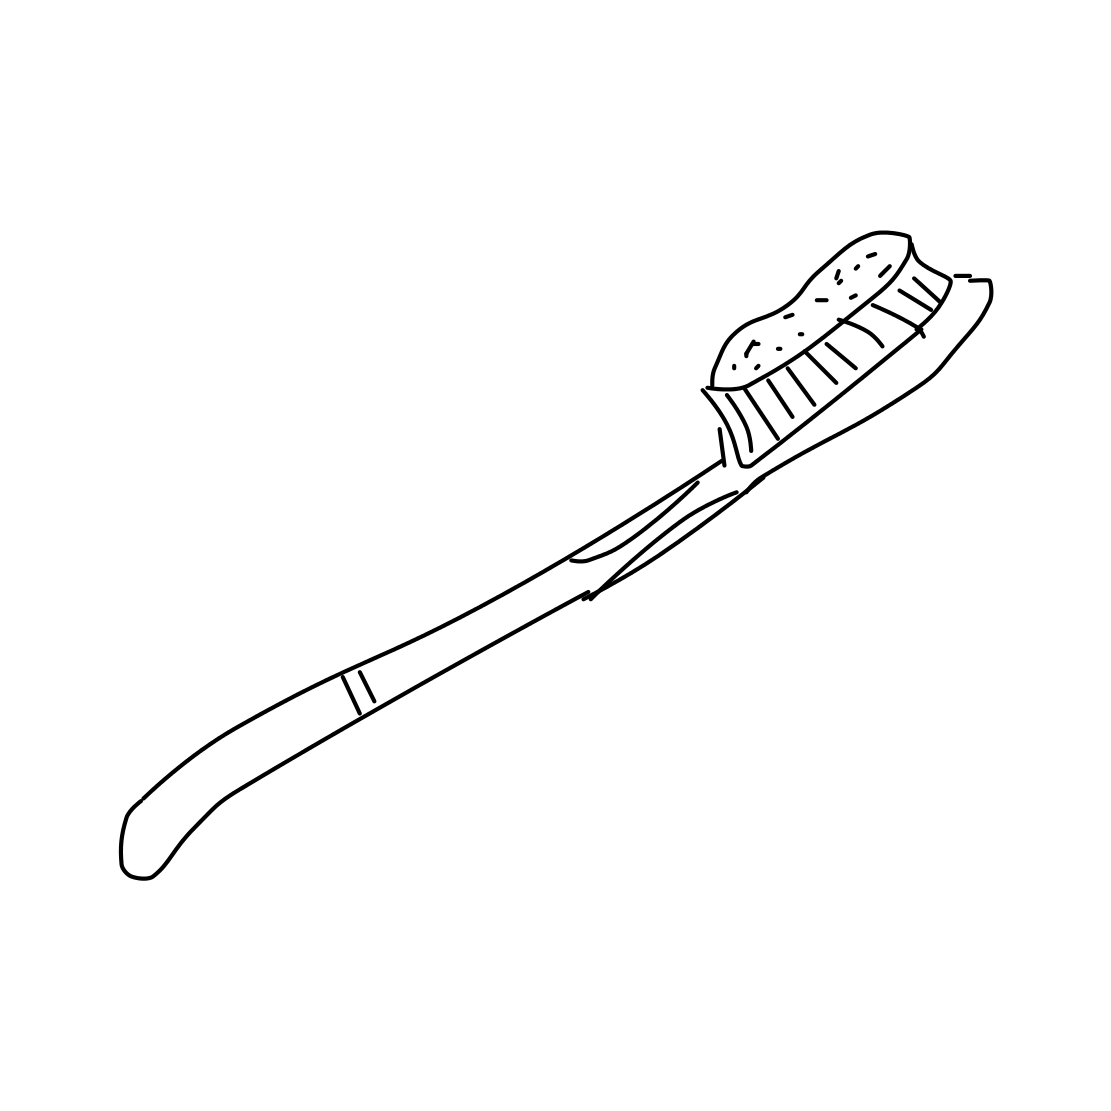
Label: toothbrush